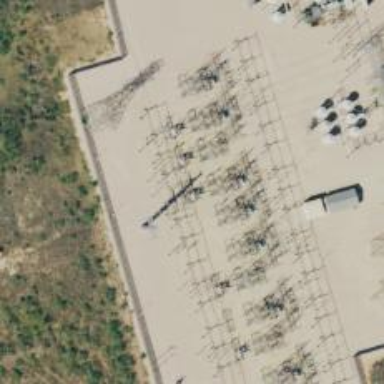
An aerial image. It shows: Switch used for power control.